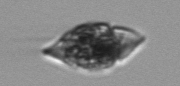
Label: Amphidinium